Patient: sex F, age 71
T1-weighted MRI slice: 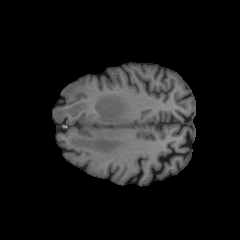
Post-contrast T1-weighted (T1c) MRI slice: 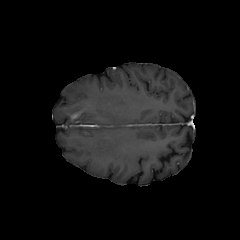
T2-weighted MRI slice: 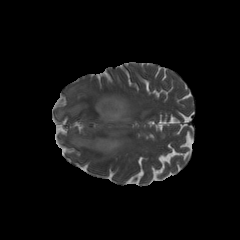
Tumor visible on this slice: yes
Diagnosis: Glioblastoma, IDH-wildtype
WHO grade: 4